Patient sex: F
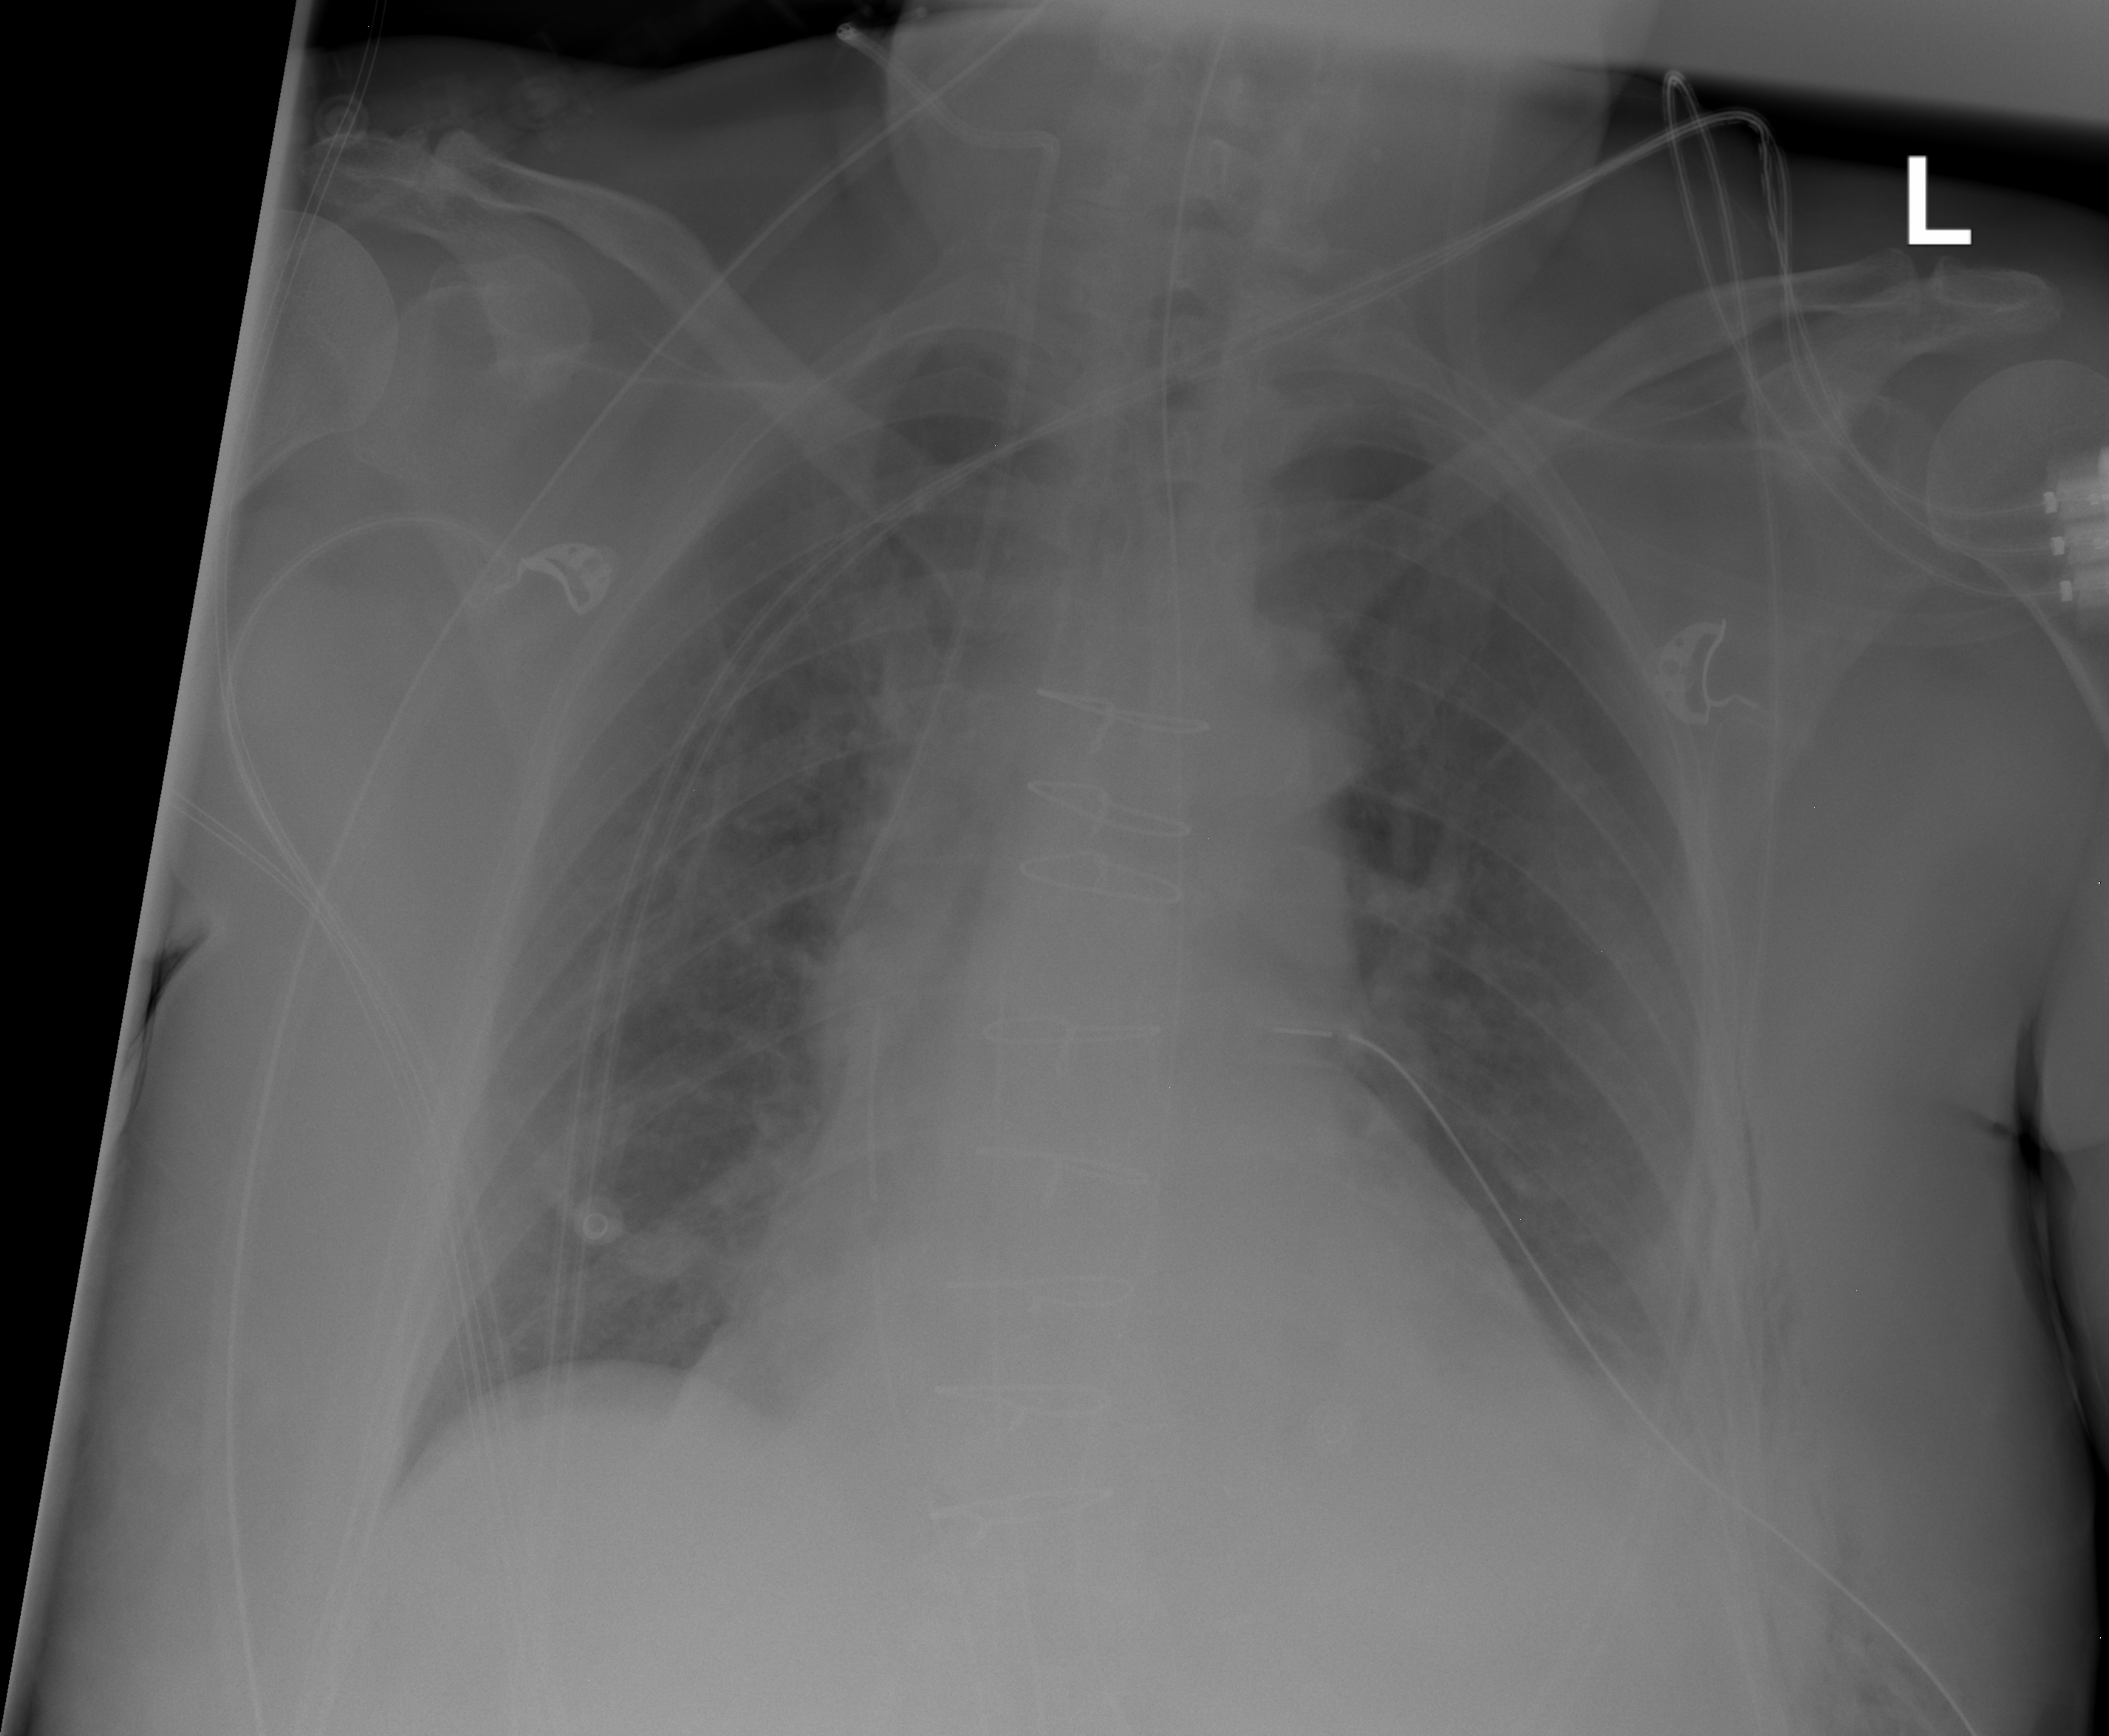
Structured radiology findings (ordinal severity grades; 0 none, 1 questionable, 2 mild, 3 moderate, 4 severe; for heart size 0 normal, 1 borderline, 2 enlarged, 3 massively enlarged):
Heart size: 0
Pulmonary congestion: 0
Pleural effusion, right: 2
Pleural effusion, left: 1
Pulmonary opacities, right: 0
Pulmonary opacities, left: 0
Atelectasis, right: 2
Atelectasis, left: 3